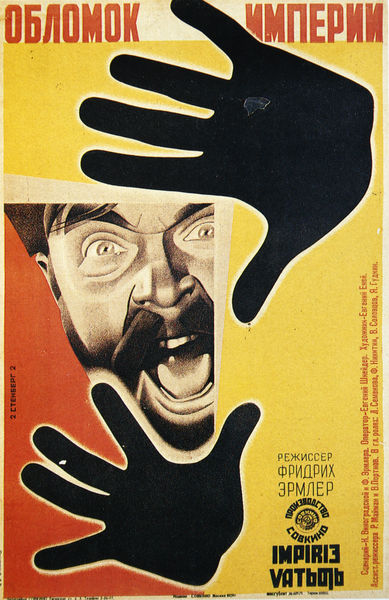
Titel: "Trümmer des Imperiums"
Künstler: Georgij Stenberg
Standort: Moskau
Institution: Lenin-Bibliothek
Schlagwörter: hand, mann, weiß, gelb, mund, nase, schwarz, rot, bart, augen, gesicht, fünf, hände, auge, haare, drei, augenbrauen, schrift, haltung, russland, farbe, grafik, graphik, linien, werbung, angst, krieg, umriss, geld, halt, politik, brille, buchstaben, furcht, plakat, überschrift, graphisch, poster, zähne, schreien, zunge, wut, siegel, russen, schrei, zorn, veranstaltung, wahnsinn, abwehr, zahn, russisch, verbot, aufruf, kommunismus, kyrillisch, logo, propaganda, brüllen, handabdrücke, 1920, erschreckend, stopp, gebrüll, schwarze hände, waldhand, ringumriss